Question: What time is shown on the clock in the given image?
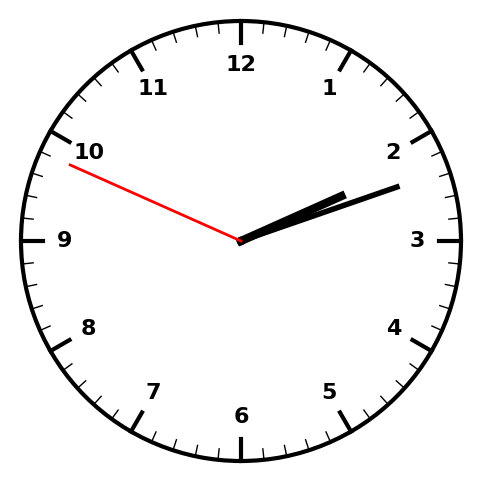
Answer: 02:11:49